Interaction volume radius: 10 \u00c5
Interaction volume height: 15 \u00c5
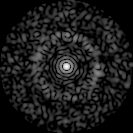
Disorder parameter: 0.8647